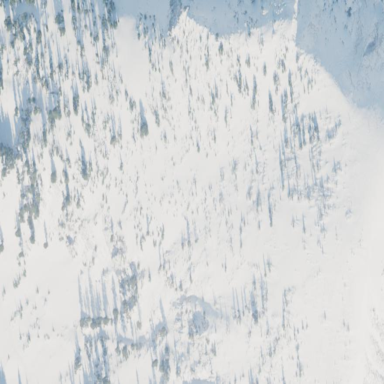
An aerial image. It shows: Downhill piste for backcountry skiing.